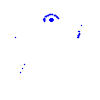
Particle: proton